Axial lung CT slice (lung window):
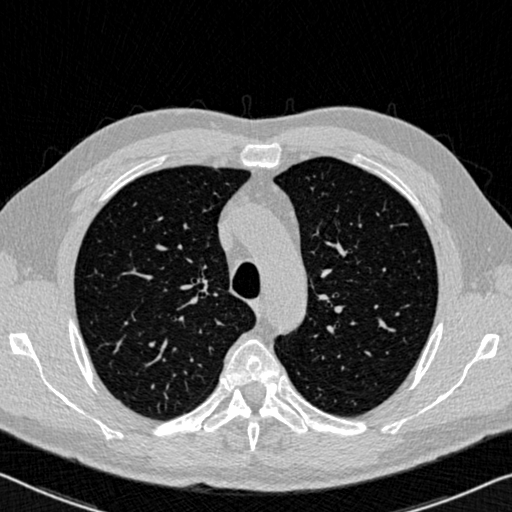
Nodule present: no